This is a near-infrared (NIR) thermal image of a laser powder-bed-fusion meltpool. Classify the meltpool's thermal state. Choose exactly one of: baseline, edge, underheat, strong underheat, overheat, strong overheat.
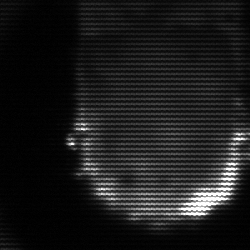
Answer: baseline